Question: I've just started working with React-Native and TypeScript:
'''
export default class List extends PureComponent<Props, object> {
private flatListRef: React.RefObject<FlatList<any>>;
constructor(props) {
super(props);
this.flatListRef = React.createRef<FlatList<any>>();
}
render() {
const { data = [1, 2, 3, 4, 5] } = this.props;
return (
<View
style={{
paddingBottom: 60,
height: "100%",
}}
>
<FlatList
ref={this.flatListRef}
data={data}
ListHeaderComponent={
<Image
style={styles.headImg as ImageStyle}
source={{ uri: ''}}
resizeMode="contain"
/>
}
renderItem={this._renderItem}
keyExtractor={(item, index) => {
return '${item.id + index + 2}'
}}
stickyHeaderIndices={[1]}
>
</FlatList>
</View>
);
}
}
'''
I ran into an error:

But when I use Callback Refs, there's no error.
I have no idea why React.createRef does not work.
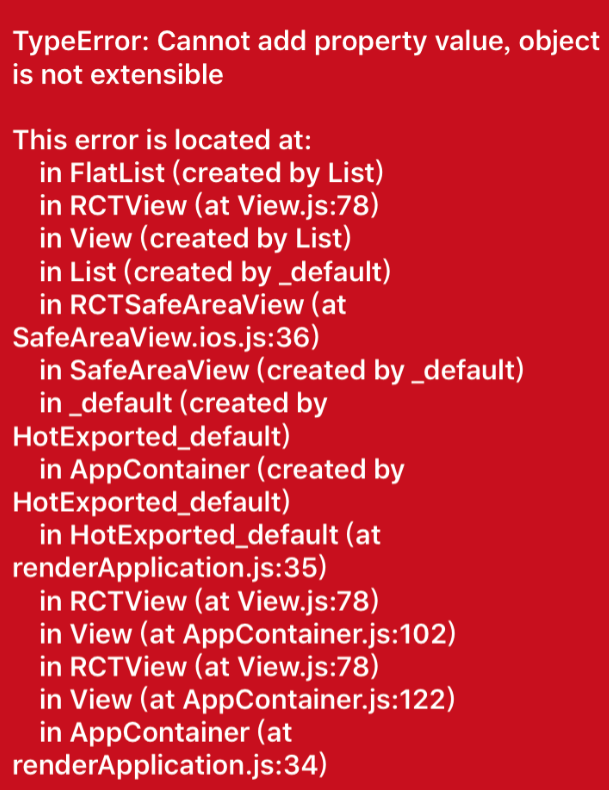
Answer: Try to modify your code like this.
'''
private flatListRef: React.RefObject<FlatList<any>>;
constructor(props) {
super(props);
this.flatListRef = React.createRef(); // modified
}
'''
mine have no error